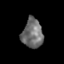
Tissue: skin
Cell type: Epithelial cells
Senescence score: 0.2014
Nuclear area (px): 594
Mean DAPI intensity: 110.66